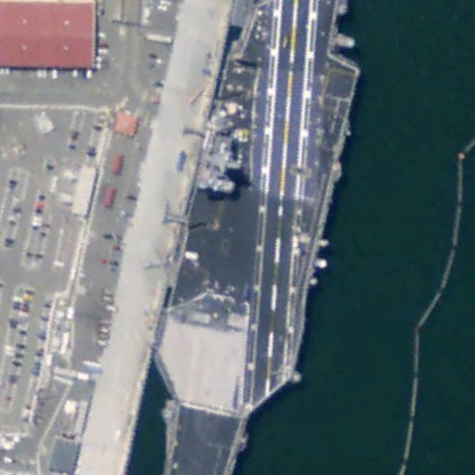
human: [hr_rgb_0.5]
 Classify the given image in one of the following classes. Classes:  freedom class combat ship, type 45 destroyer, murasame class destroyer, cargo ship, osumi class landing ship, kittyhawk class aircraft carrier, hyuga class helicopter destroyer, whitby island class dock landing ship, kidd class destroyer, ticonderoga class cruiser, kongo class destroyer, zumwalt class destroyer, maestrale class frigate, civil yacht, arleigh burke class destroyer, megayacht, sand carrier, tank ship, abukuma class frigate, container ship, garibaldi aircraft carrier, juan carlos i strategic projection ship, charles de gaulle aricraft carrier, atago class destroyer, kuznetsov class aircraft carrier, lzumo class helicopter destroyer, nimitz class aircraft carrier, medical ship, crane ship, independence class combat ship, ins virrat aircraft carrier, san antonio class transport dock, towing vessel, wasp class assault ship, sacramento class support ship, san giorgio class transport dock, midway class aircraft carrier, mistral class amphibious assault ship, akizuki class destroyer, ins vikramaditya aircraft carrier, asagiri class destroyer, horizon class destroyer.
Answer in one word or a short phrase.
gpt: Nimitz class aircraft carrier